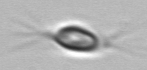
Label: Chrysochromulina